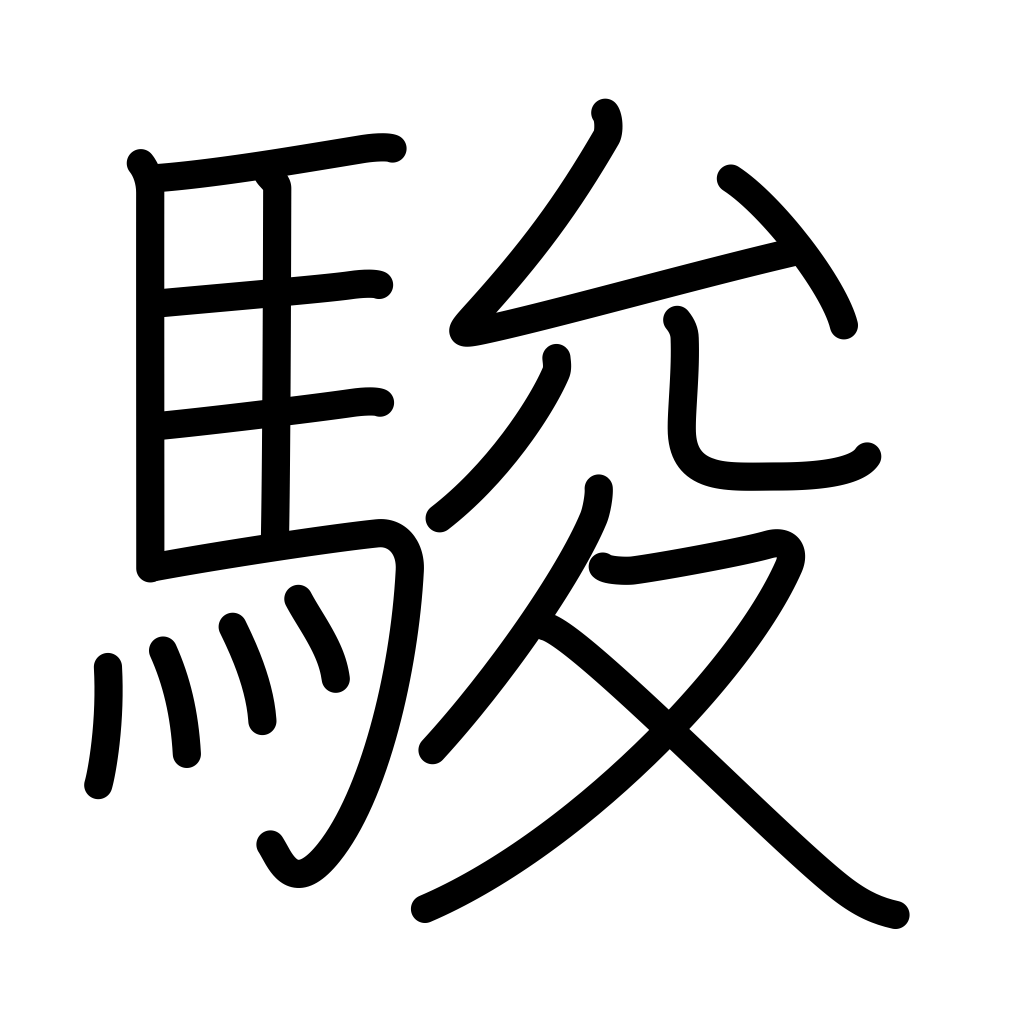
Meaning: a good horse, speed, a fast person